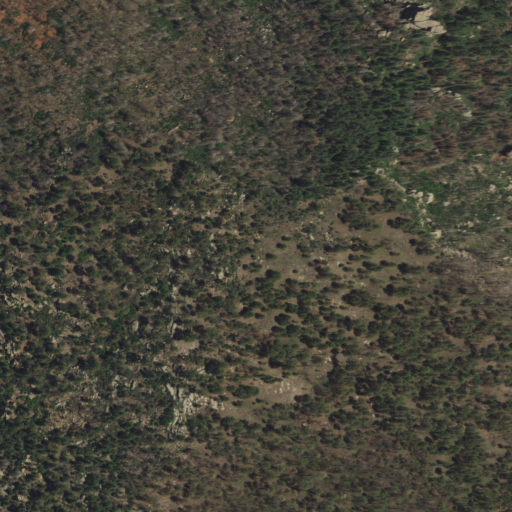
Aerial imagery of mountain in New Mexico named Joaquin Mesa containing shrub, evergreen forest, and grassland